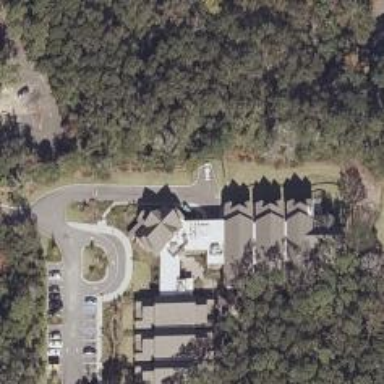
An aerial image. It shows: Hospice facility providing healthcare services.